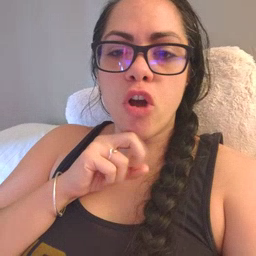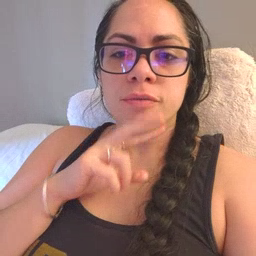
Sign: frog